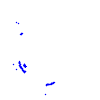
Particle: kaon